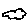
Label: cloud